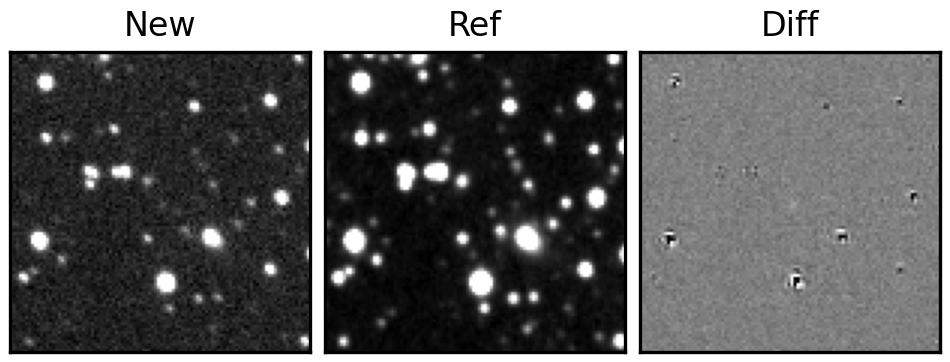
Label: real